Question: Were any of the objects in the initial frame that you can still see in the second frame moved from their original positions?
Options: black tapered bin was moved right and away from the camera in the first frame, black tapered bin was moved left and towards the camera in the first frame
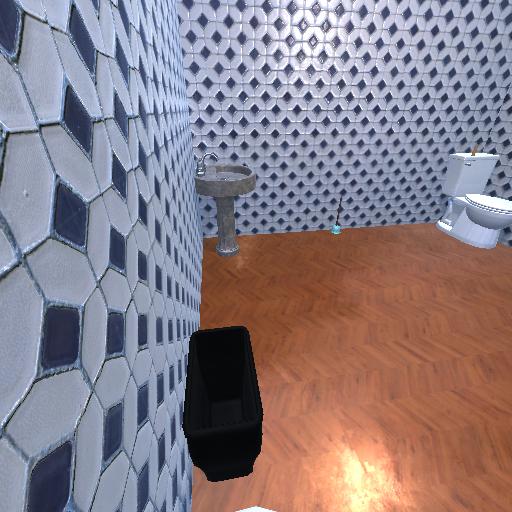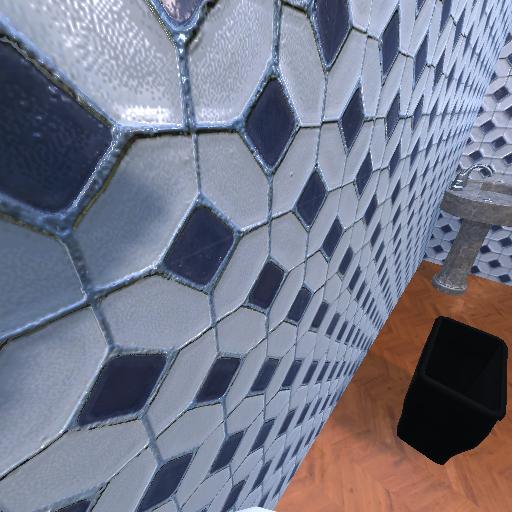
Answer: black tapered bin was moved right and away from the camera in the first frame